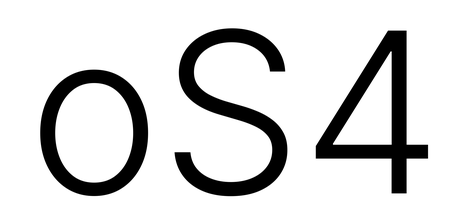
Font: Inter_Light